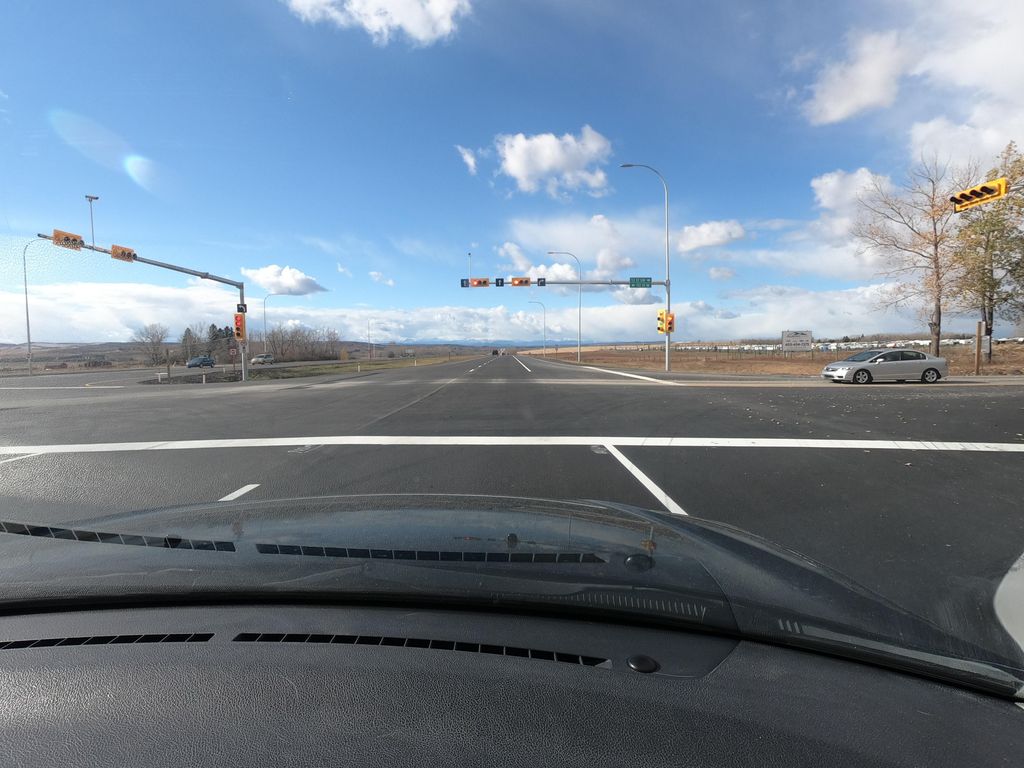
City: calgary